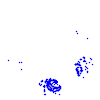
Particle: proton